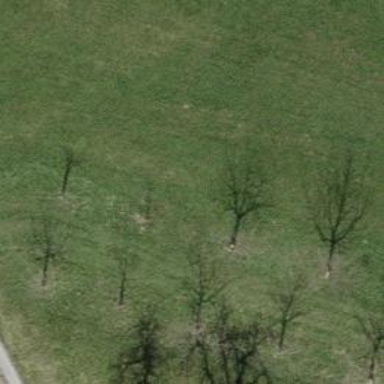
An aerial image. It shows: Beautiful tree in nature.